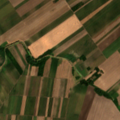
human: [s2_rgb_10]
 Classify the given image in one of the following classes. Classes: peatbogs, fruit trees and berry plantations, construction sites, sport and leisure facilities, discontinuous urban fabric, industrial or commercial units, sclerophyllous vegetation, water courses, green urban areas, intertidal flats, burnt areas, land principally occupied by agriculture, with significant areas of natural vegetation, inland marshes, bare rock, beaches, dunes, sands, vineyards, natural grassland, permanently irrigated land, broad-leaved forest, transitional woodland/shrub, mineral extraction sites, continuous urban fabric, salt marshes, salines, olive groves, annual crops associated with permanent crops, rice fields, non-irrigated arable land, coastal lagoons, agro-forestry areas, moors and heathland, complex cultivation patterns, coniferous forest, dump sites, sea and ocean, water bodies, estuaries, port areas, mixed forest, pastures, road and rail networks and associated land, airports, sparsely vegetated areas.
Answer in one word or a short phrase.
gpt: non-irrigated arable land, land principally occupied by agriculture, with significant areas of natural vegetation